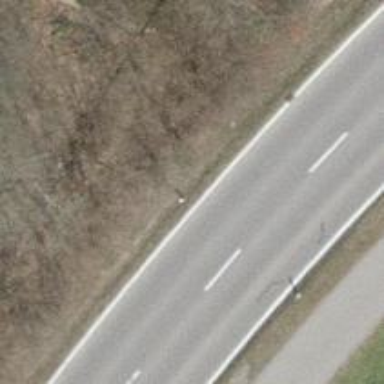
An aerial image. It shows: Tertiary road with asphalt surface and separate sidewalk.